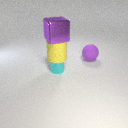
small cyan metal cylinder below large purple metal cube